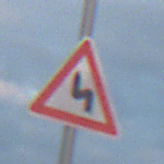
Verkehrszeichen: DoppelkurveZunaechstLinks
Umgebung: Outdoor, Nature
Tageszeit: SunriseSunset
Wetter: PartlyCloudy
Licht: Natural
Jahreszeit: NotSpecified
Kontrast: LowContrast